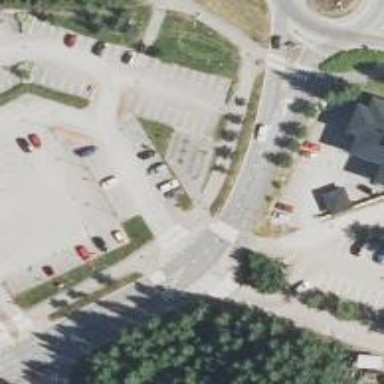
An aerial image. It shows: Marked road crossing.